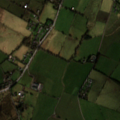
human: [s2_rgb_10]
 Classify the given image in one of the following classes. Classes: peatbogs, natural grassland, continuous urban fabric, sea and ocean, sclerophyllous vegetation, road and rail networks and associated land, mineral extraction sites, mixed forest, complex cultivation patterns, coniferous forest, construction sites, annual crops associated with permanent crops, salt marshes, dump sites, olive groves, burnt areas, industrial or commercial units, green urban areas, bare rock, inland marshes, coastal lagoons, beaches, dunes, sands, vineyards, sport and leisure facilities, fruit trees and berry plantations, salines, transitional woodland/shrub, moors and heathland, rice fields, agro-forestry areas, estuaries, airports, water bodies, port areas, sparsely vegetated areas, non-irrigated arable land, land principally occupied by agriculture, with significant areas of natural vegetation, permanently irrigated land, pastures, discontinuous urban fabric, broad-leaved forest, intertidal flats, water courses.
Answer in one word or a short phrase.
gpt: pastures, transitional woodland/shrub